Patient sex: M
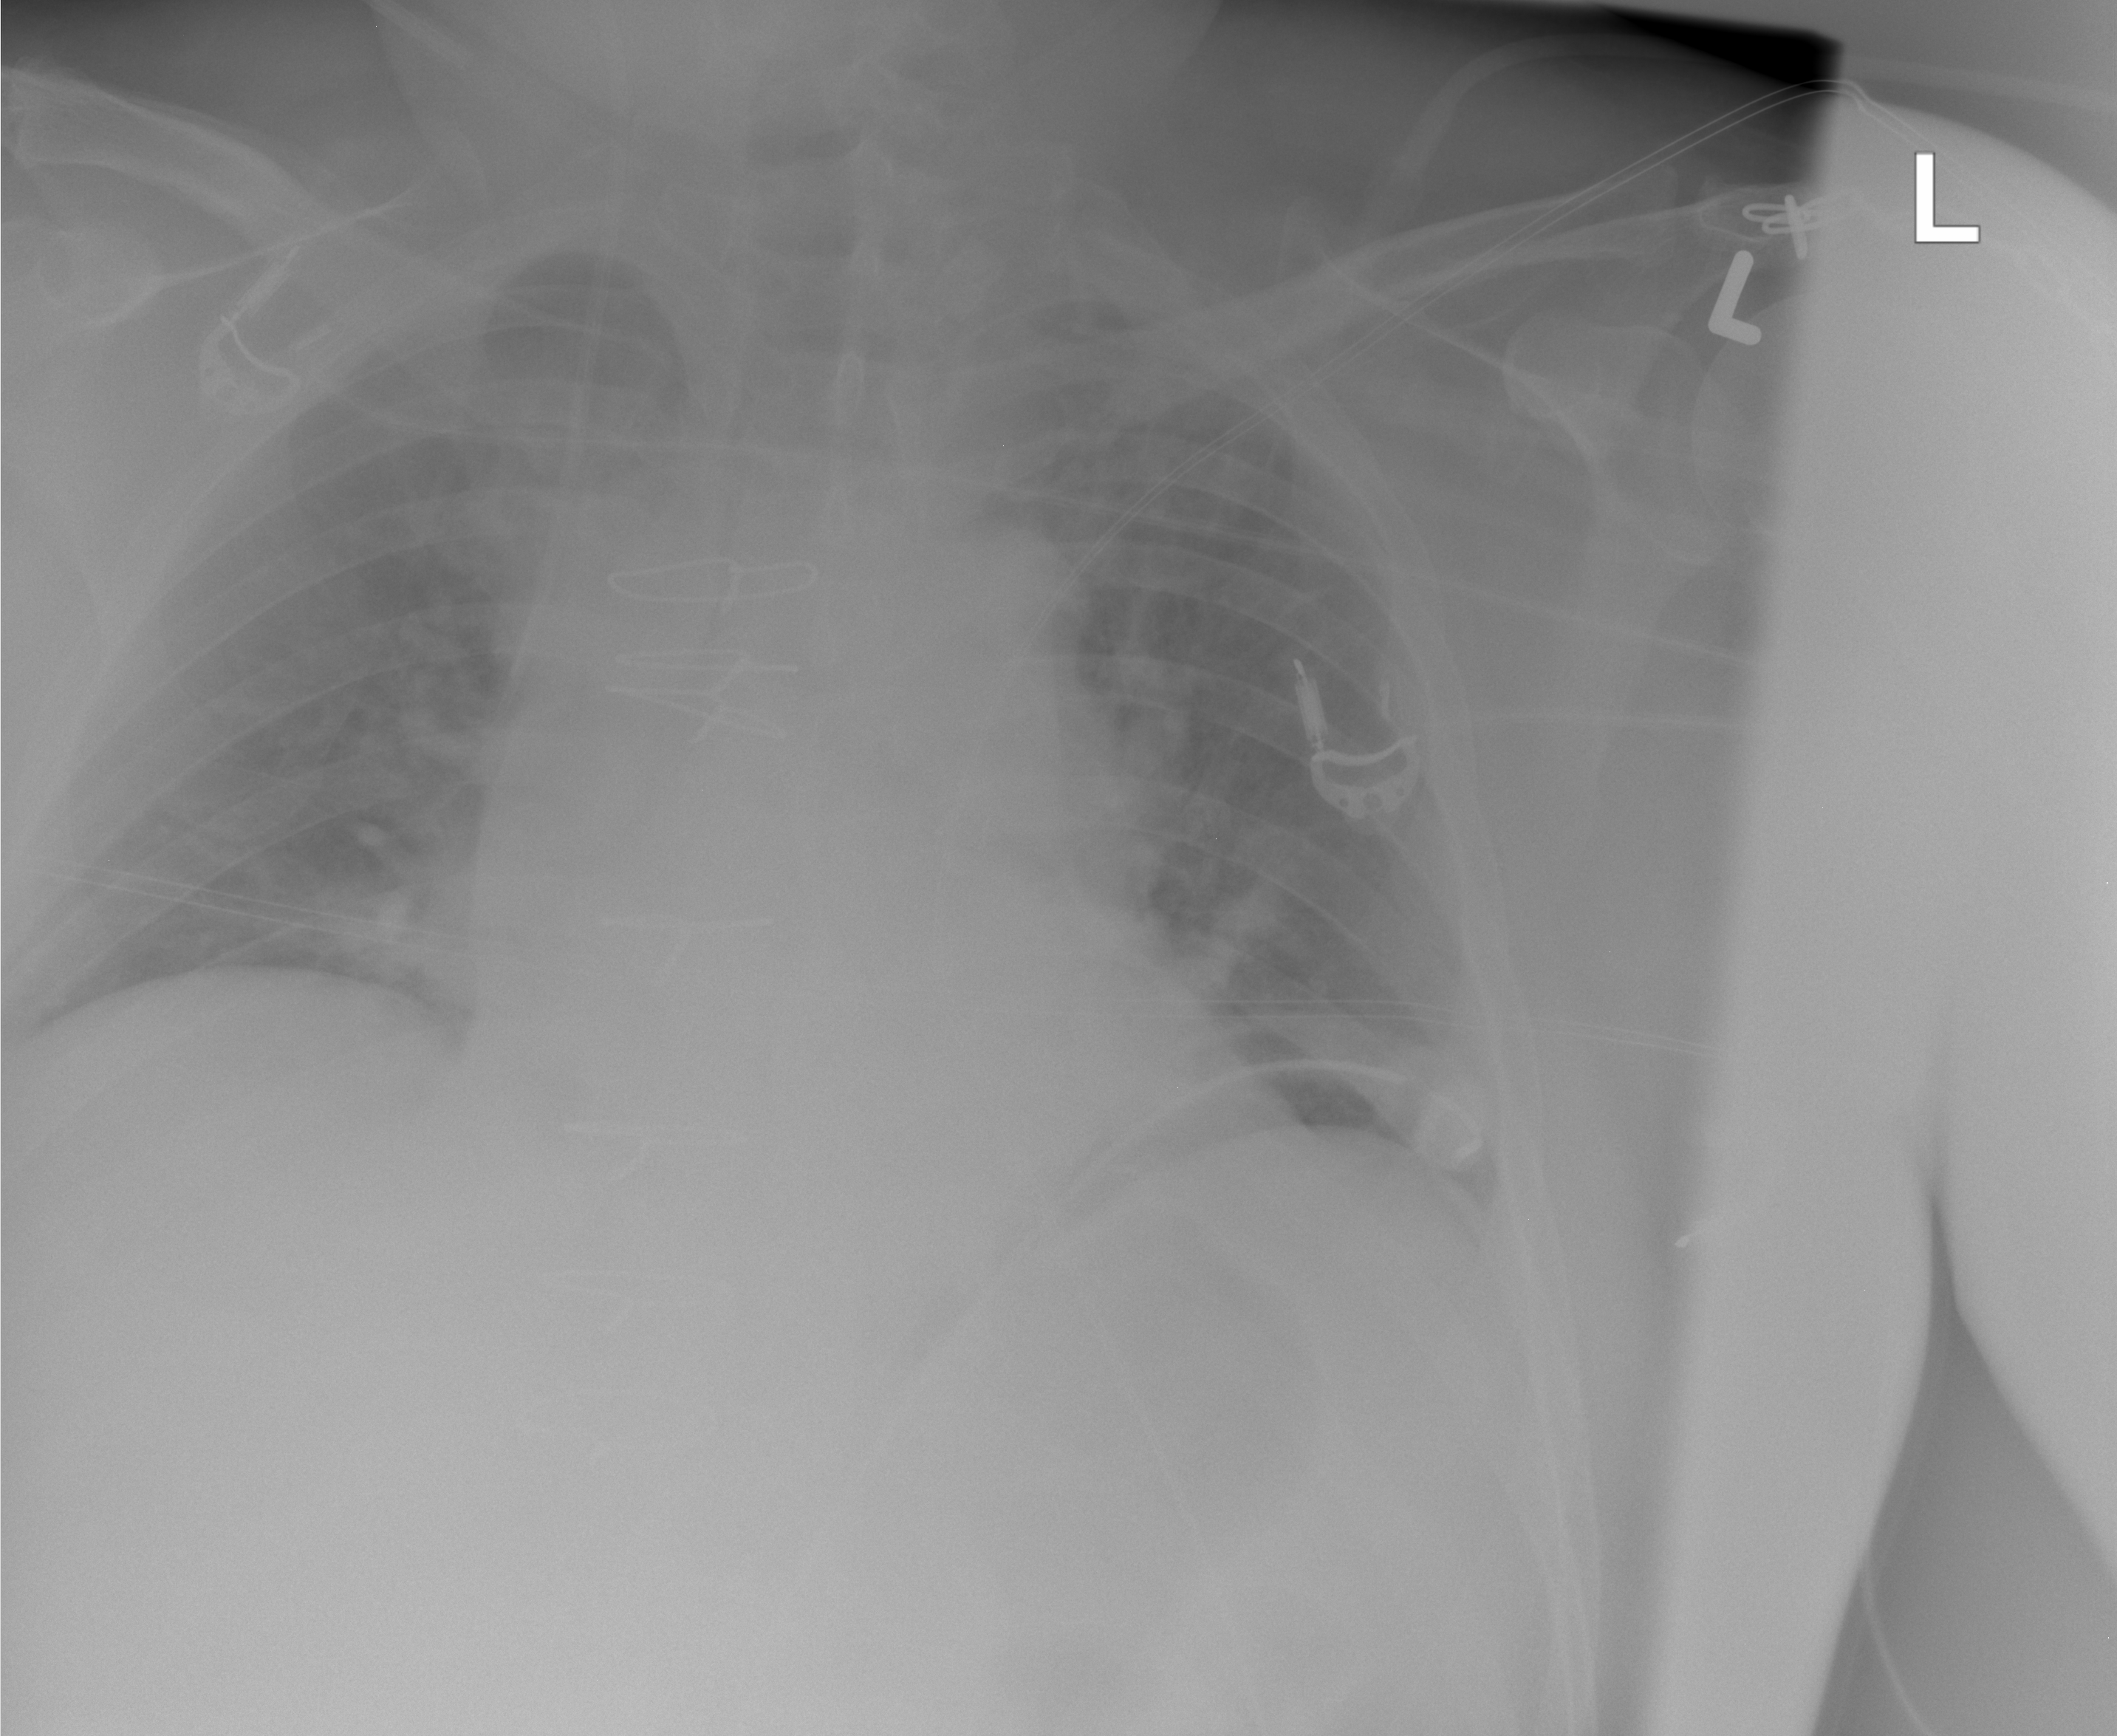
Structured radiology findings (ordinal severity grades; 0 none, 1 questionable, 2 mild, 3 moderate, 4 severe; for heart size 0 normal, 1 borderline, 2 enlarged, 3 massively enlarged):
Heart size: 2
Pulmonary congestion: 2
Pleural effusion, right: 1
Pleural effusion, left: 1
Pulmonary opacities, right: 2
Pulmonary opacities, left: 2
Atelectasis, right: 2
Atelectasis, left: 2